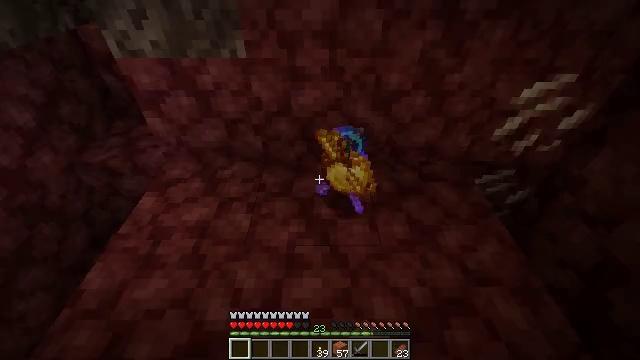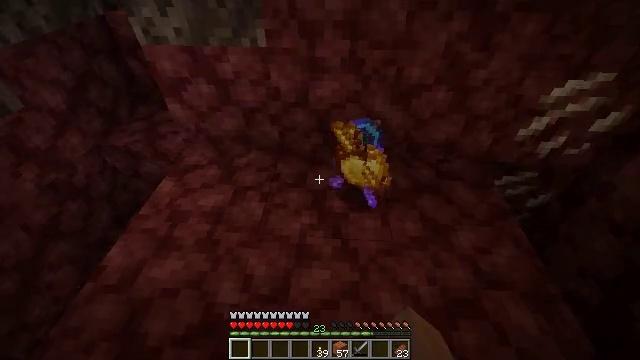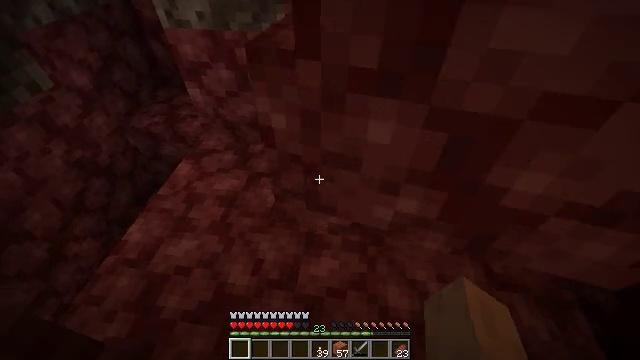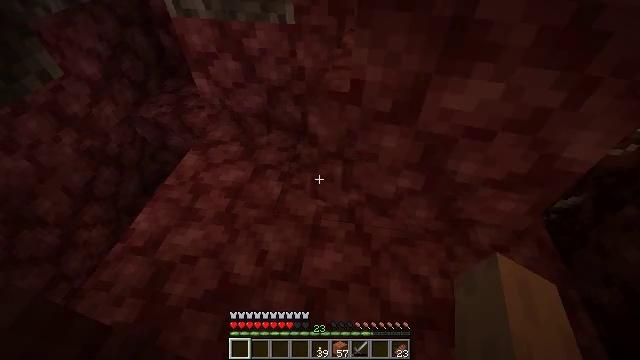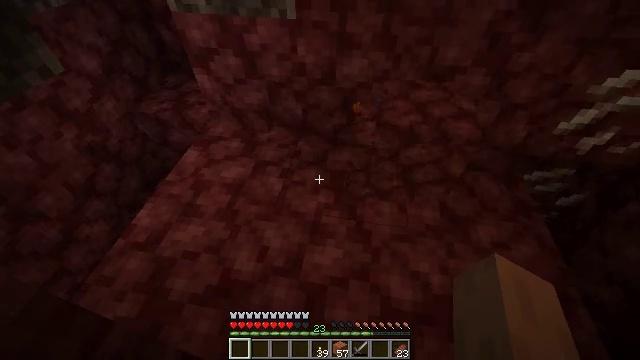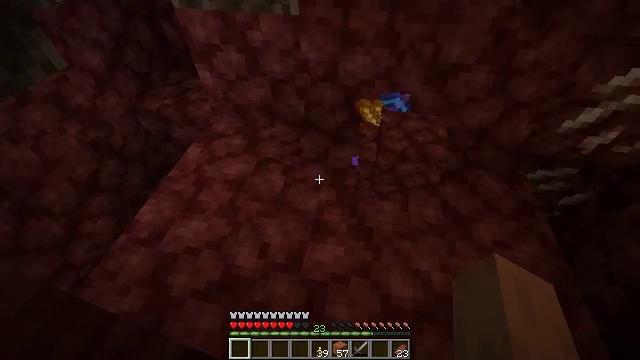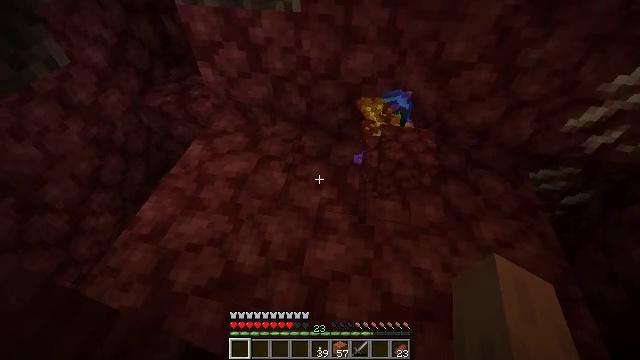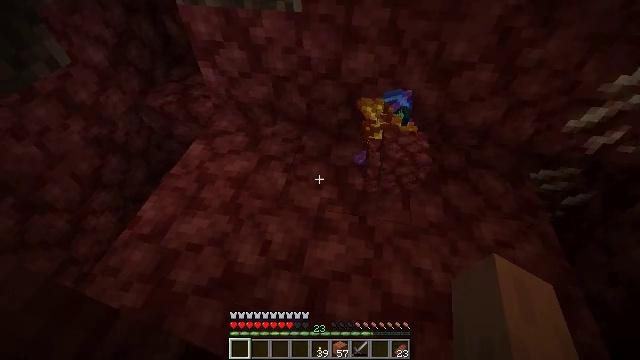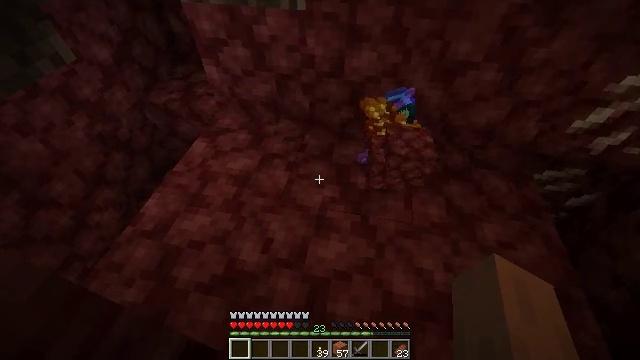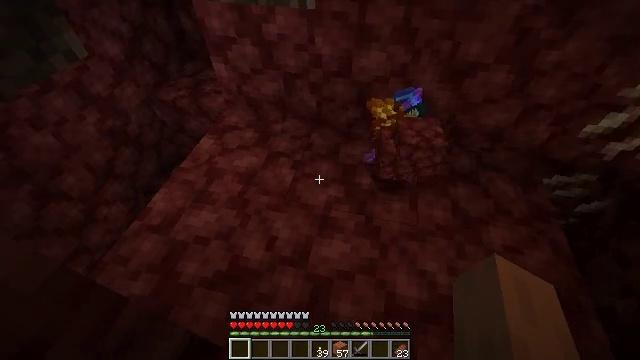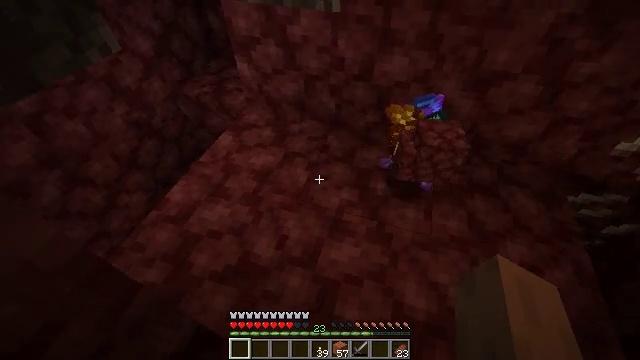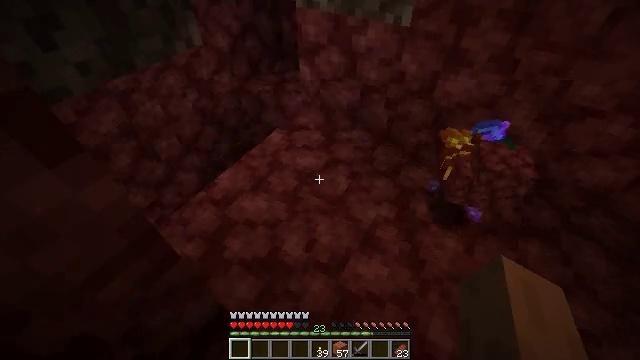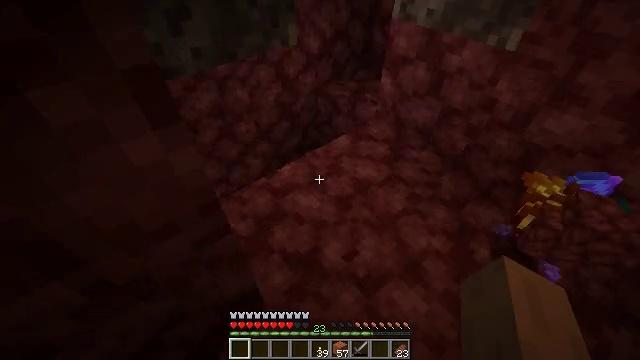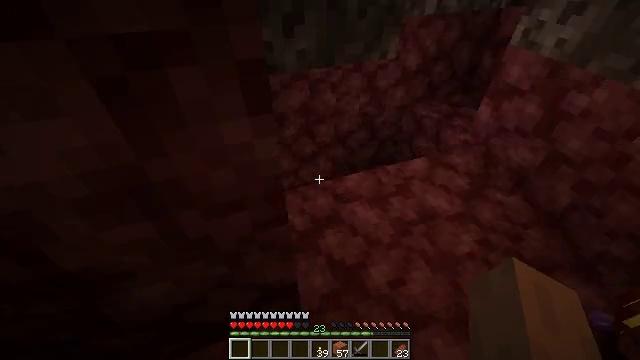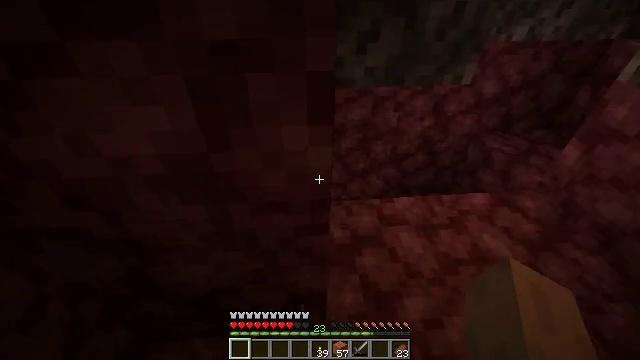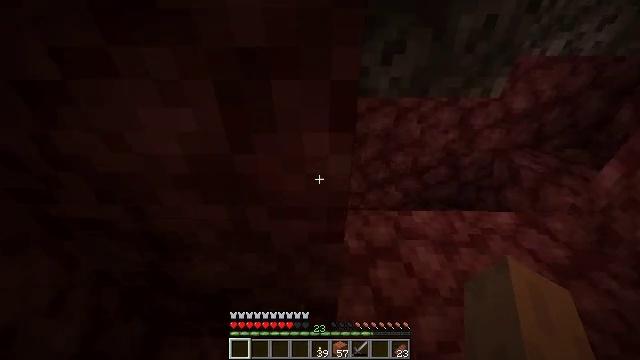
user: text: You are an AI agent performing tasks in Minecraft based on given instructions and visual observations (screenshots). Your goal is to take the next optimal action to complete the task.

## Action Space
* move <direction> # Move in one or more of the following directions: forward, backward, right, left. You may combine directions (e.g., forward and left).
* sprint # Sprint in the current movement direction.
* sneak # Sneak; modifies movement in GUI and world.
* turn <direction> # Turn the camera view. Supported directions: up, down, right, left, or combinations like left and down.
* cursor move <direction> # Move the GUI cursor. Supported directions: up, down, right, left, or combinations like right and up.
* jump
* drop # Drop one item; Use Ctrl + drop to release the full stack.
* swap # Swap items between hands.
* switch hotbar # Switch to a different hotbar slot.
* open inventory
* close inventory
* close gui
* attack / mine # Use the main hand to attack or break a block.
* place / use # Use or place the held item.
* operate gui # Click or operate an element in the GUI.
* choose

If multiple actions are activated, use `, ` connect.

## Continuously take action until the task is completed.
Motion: motion action
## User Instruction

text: Remove a blaze rod from the inventory.
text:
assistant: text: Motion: turn left and down
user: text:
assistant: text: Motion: turn left and down
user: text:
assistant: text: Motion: turn left and down
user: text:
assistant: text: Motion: no_op
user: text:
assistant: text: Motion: no_op
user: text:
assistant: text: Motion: no_op
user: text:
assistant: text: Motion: no_op
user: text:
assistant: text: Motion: no_op
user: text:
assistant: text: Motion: turn left
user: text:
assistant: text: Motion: turn left
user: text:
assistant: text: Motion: turn left and up
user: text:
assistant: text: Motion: turn left and up
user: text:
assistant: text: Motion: turn left and up
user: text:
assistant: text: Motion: turn left and up
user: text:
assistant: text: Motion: turn left and up
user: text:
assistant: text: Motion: turn up
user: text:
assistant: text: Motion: turn right and up
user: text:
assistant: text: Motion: move forward, turn right
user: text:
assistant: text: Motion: move forward, turn right and down
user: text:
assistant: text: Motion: move forward, turn right and down
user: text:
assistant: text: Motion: move forward, turn right and down
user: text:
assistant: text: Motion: move forward, turn right and down
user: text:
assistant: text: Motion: move forward and move left, turn right and down
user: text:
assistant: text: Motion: move forward and move left, turn right and down
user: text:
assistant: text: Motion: move forward and move left, turn right
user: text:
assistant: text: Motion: move forward and move left, turn right
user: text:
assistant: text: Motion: move left
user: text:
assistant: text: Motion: move left
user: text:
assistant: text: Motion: turn right and up
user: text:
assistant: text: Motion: no_op